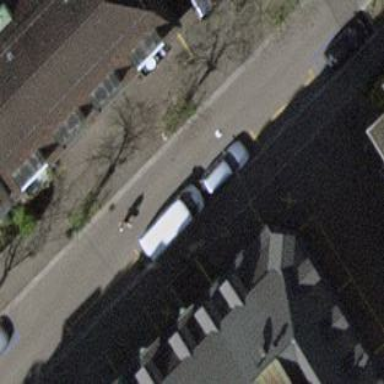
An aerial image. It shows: Parking lane.